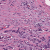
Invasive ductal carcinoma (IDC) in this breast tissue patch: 1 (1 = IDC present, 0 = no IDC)